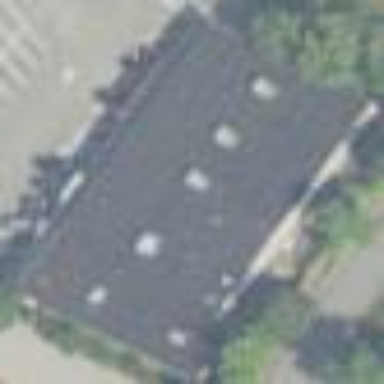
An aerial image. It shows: Retail building with quadruple saltbox roof shape.